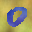
Label: 0